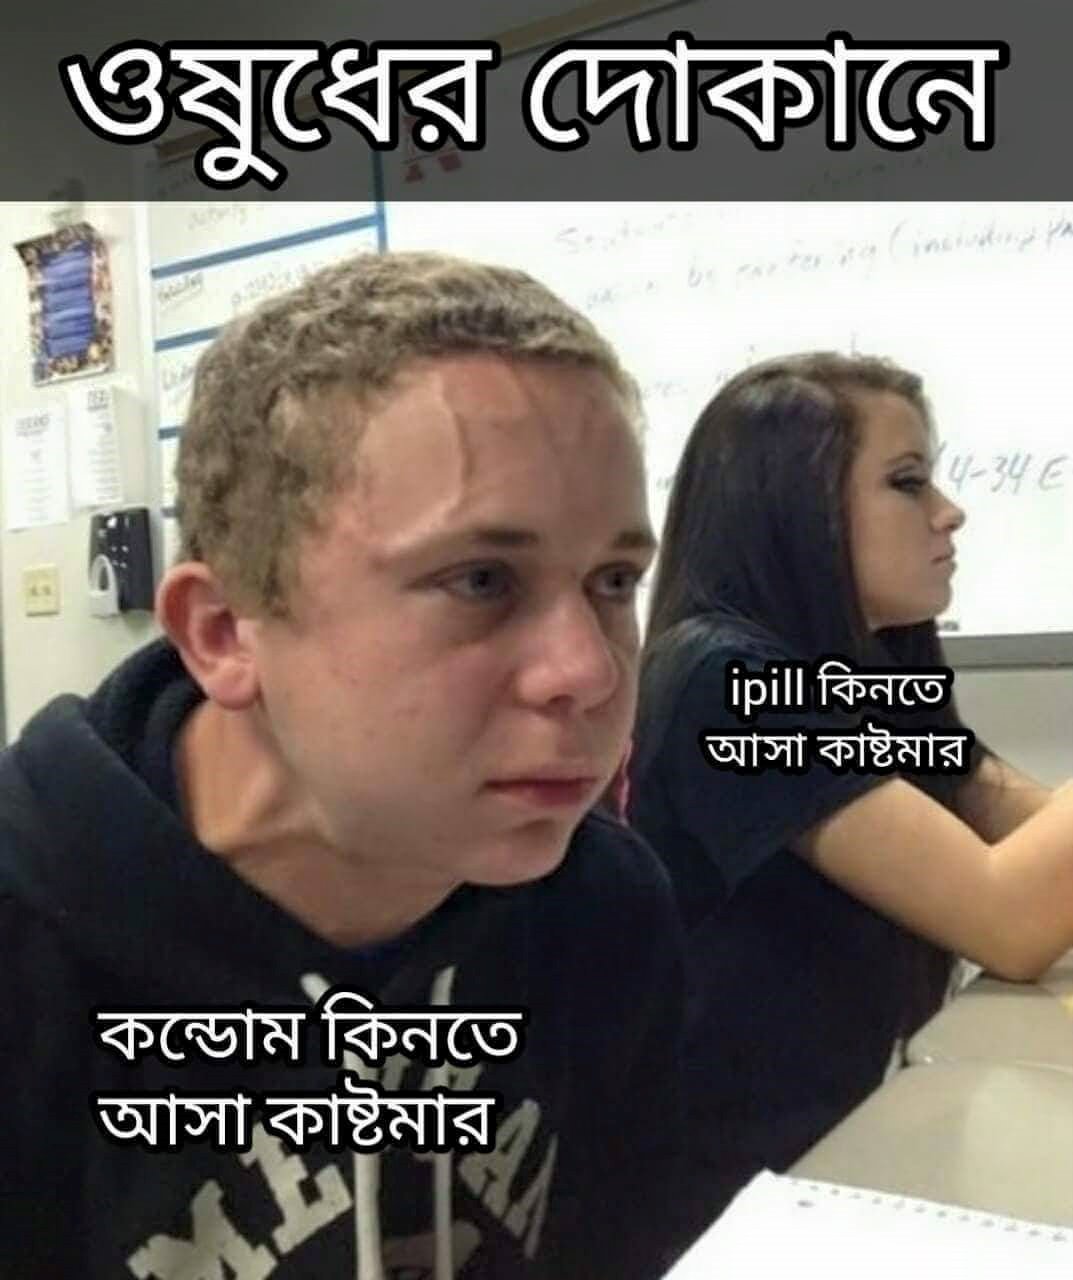
Caption: ওষুধের দোকানে  ipill কিনতে  আসা কাষ্টমার    কন্ডোম কিনতে আস কাষ্টমার
Label: non-hate